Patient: sex F, age 52
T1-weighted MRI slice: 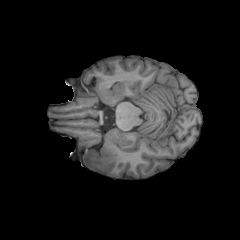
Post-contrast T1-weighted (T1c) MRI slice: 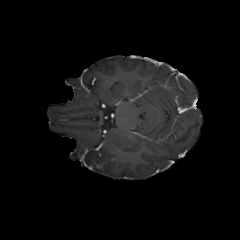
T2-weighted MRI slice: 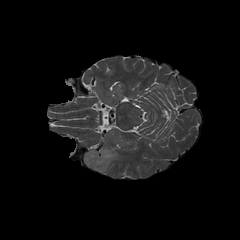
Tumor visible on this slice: yes
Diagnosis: Glioblastoma, IDH-wildtype
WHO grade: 4